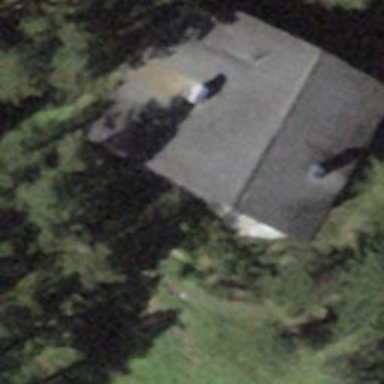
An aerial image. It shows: Building with tiled roof.